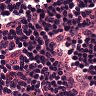
Metastatic tissue present: no